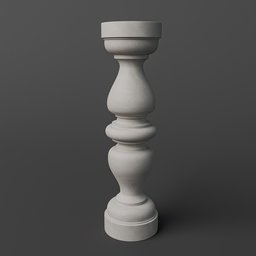
Label: architecture